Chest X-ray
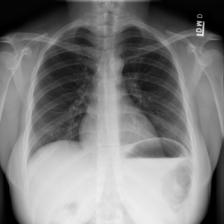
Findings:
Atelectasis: negative
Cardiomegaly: negative
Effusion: negative
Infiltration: negative
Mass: negative
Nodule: negative
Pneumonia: negative
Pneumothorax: negative
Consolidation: negative
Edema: negative
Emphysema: negative
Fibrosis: negative
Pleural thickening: negative
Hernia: negative